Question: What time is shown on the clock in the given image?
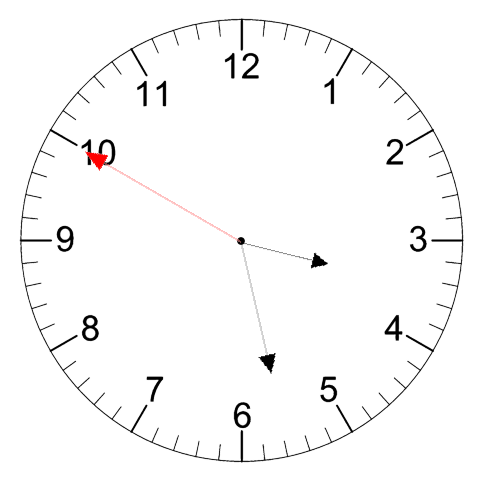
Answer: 03:27:50